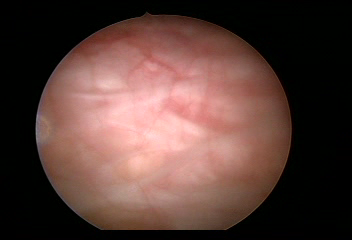
Modality: WLC
Class: Normal mucosa
Bladder cancer association: No